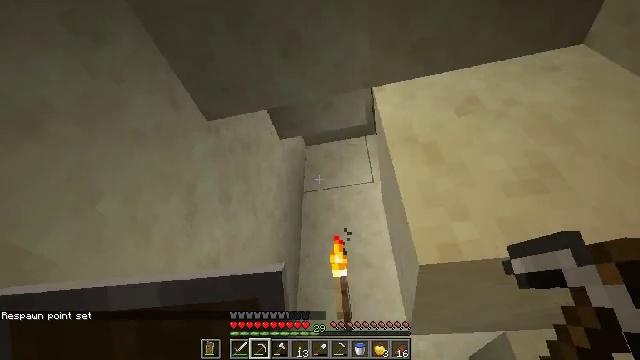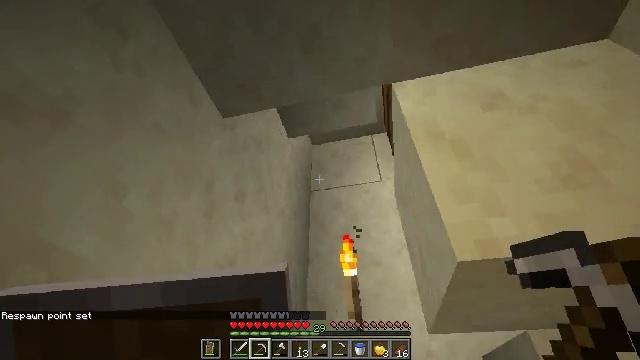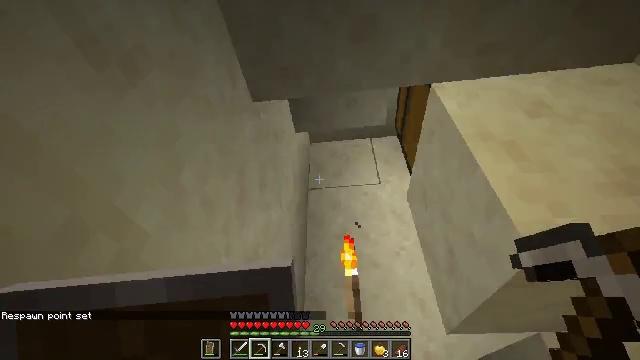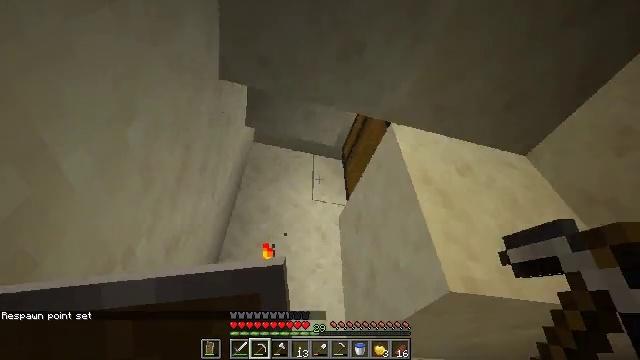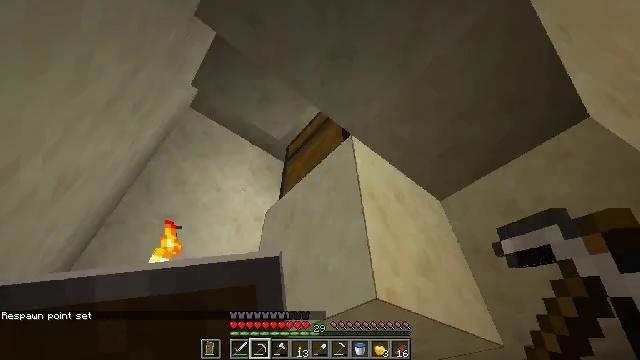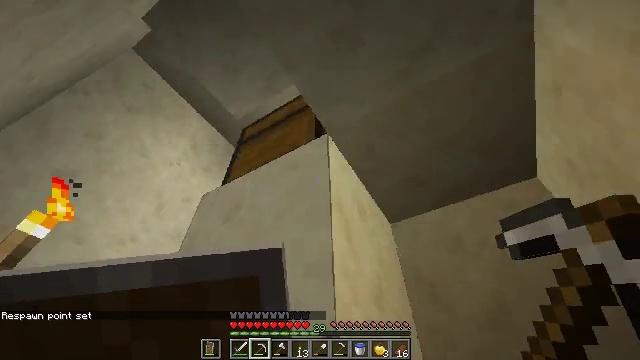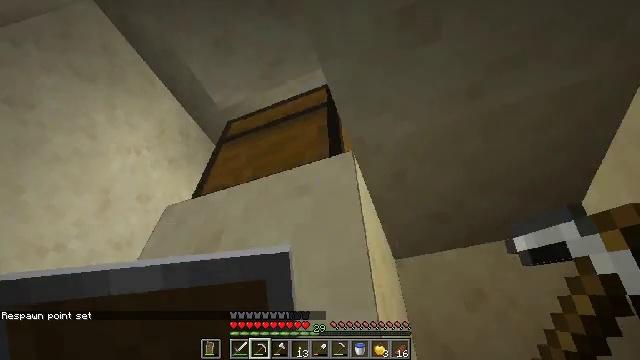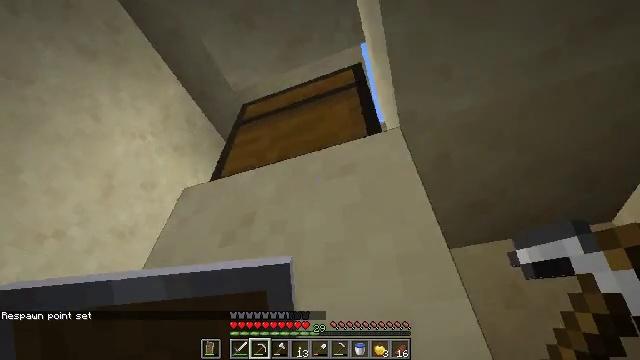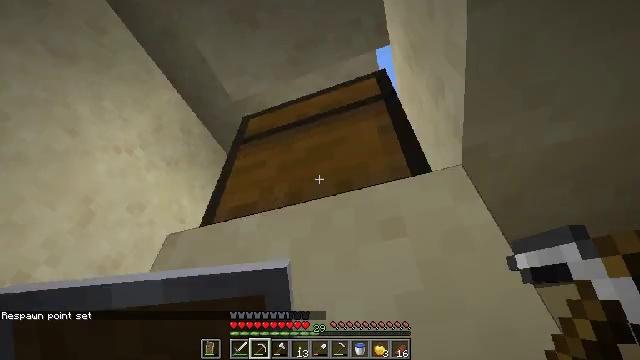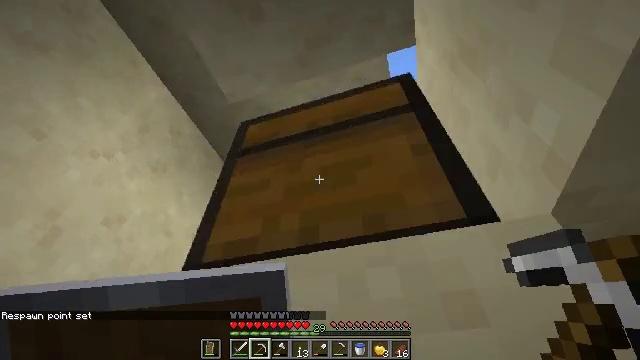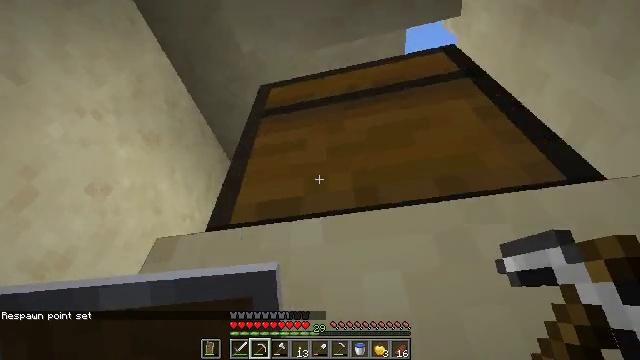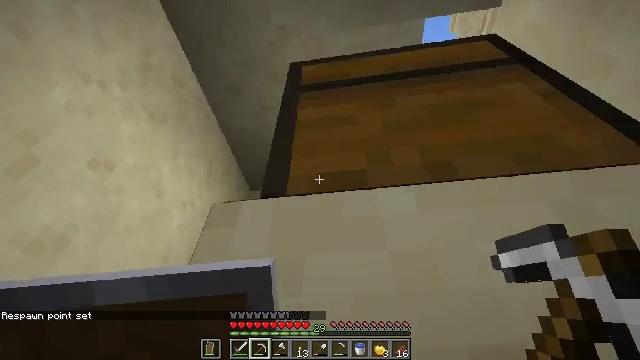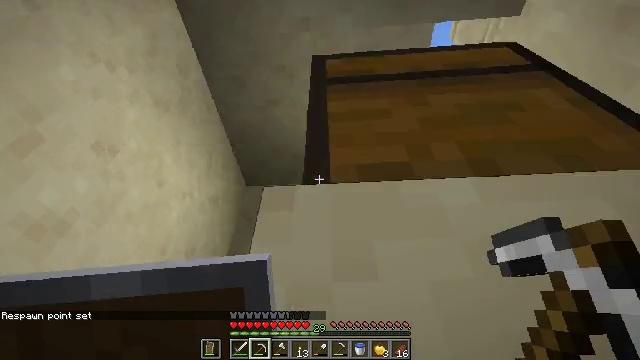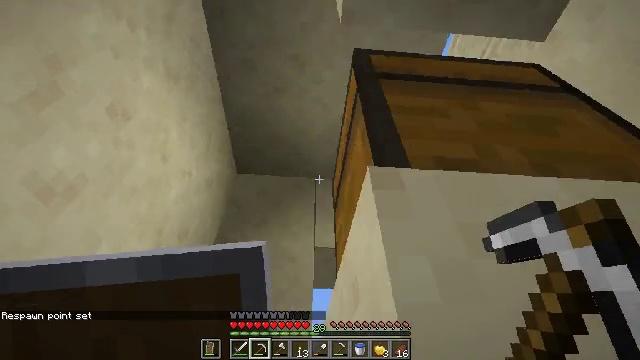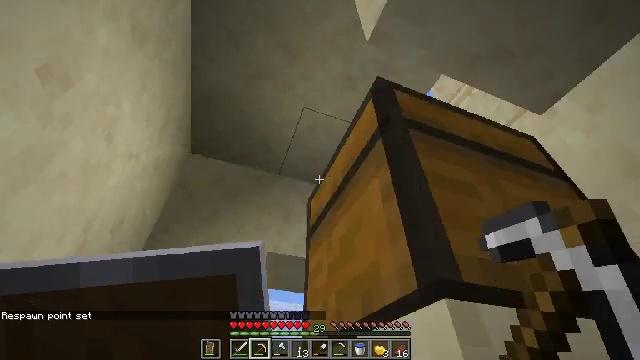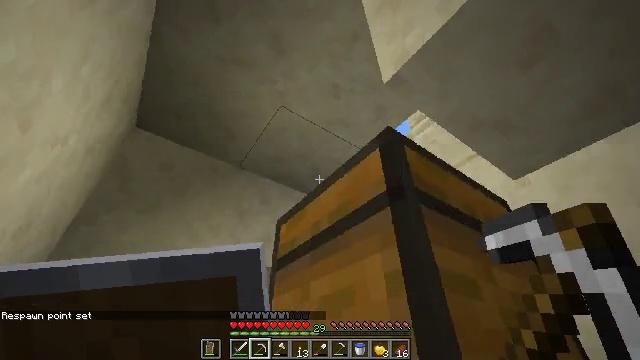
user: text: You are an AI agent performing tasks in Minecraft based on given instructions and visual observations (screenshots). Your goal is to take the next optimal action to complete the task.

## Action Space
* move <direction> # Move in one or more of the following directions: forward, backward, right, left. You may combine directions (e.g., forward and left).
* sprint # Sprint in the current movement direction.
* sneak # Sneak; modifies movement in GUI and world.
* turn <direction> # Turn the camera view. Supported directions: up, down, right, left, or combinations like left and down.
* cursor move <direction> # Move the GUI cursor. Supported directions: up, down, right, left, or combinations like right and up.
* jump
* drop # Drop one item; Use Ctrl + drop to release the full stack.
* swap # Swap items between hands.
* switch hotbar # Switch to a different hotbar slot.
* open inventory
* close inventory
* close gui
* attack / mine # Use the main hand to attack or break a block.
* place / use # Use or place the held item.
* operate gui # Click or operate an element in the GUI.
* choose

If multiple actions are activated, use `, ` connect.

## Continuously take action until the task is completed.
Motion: motion action
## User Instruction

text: Drop a orange terracotta.
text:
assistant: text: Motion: move left
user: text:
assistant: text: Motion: move left, turn right
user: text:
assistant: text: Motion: move forward and move left, turn right and up
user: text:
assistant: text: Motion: move forward and move left, turn right and up
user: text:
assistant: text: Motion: move forward and move left, turn right
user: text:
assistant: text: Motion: move forward and move left, turn right
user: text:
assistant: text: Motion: move forward and move left, turn right
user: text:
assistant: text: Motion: move forward and move left
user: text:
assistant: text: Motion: move forward and move left, turn right
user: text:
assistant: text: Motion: move forward and move left, turn right
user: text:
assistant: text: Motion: move forward and move left, turn right
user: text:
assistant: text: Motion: move left, turn right
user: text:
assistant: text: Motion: move left, turn right
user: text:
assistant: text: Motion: move left, turn right and down
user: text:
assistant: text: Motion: turn right and down
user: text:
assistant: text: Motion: turn right and down
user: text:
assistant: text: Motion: turn right
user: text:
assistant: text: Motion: turn right
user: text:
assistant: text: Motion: use / place
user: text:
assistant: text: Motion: use / place
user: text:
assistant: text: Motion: turn down, use / place
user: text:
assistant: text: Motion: turn down
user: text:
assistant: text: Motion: no_op
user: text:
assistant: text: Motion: open gui
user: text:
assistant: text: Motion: no_op
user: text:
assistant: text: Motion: no_op
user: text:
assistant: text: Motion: cursor move left
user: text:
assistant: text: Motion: no_op
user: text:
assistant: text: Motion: no_op
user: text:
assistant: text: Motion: no_op